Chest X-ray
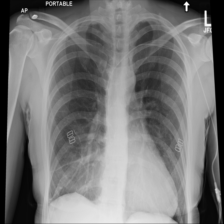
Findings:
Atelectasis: negative
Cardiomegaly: negative
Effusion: negative
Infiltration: negative
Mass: negative
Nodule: negative
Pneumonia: negative
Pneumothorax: negative
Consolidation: negative
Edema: negative
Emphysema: negative
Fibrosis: negative
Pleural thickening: negative
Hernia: negative